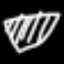
Label: diamond